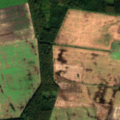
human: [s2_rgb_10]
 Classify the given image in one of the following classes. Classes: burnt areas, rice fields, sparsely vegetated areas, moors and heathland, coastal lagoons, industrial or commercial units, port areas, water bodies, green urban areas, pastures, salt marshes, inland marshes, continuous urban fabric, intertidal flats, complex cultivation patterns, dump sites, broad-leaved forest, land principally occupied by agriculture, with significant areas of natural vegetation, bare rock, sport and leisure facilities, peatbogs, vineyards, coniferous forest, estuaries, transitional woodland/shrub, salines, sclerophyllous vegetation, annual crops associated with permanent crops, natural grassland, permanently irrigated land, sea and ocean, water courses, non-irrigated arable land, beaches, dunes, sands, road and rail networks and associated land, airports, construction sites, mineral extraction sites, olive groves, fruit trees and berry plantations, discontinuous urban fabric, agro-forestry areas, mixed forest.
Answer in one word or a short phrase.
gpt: non-irrigated arable land, complex cultivation patterns, broad-leaved forest